Current action and preconditions to check: trajectory_clear

Your task: For each precondition in the list above, predict whether it will hold at this action.

Consider the current scene as observed from the mobile robot's camera, and analyze the predicted future states of all dynamic agents (e.g., people, animals, vehicles, or any moving entities) within the NEXT SECOND.

IMPORTANT: Only answer "very likely" if you are absolutely certain—based on strong, clear evidence—that a dynamic agent will violate the precondition in the predicted future state. Do NOT answer "very likely" for unlikely, ambiguous, or low-probability risks.

Ask yourself for each precondition: Is there a high probability, with clear and convincing evidence, that the predicted future states of any dynamic agent will interfere with the predicted future state of the currently executing action within the NEXT SECOND, causing that precondition to fail?

Assess the risk level based on these predictions. Use "likely" or "very likely" if motions create a clear risk of interference.

Use "neutral" or "improbable" if agents are nearby but their predicted paths are clearly diverging or non-conflicting.

Failure Risk Categories: "very improbable", "improbable", "neutral", "likely", "very likely"

Answer Format: Output ONLY the probability_of_failure value from these categories: "very improbable", "improbable", "neutral", "likely", "very likely"

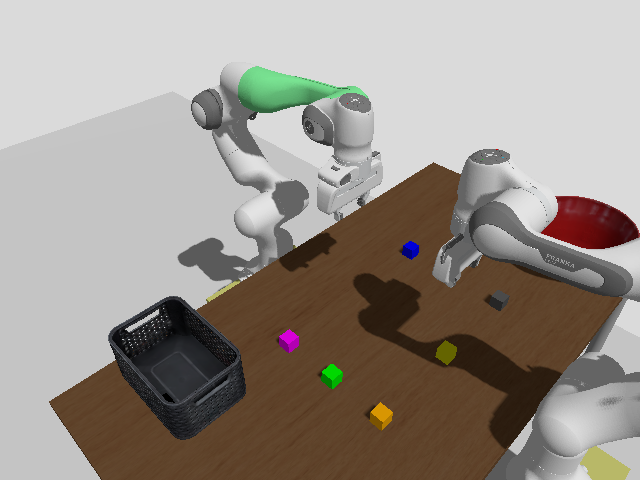

Answer: very improbable